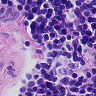
Metastatic tissue present: no